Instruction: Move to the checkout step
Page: cart
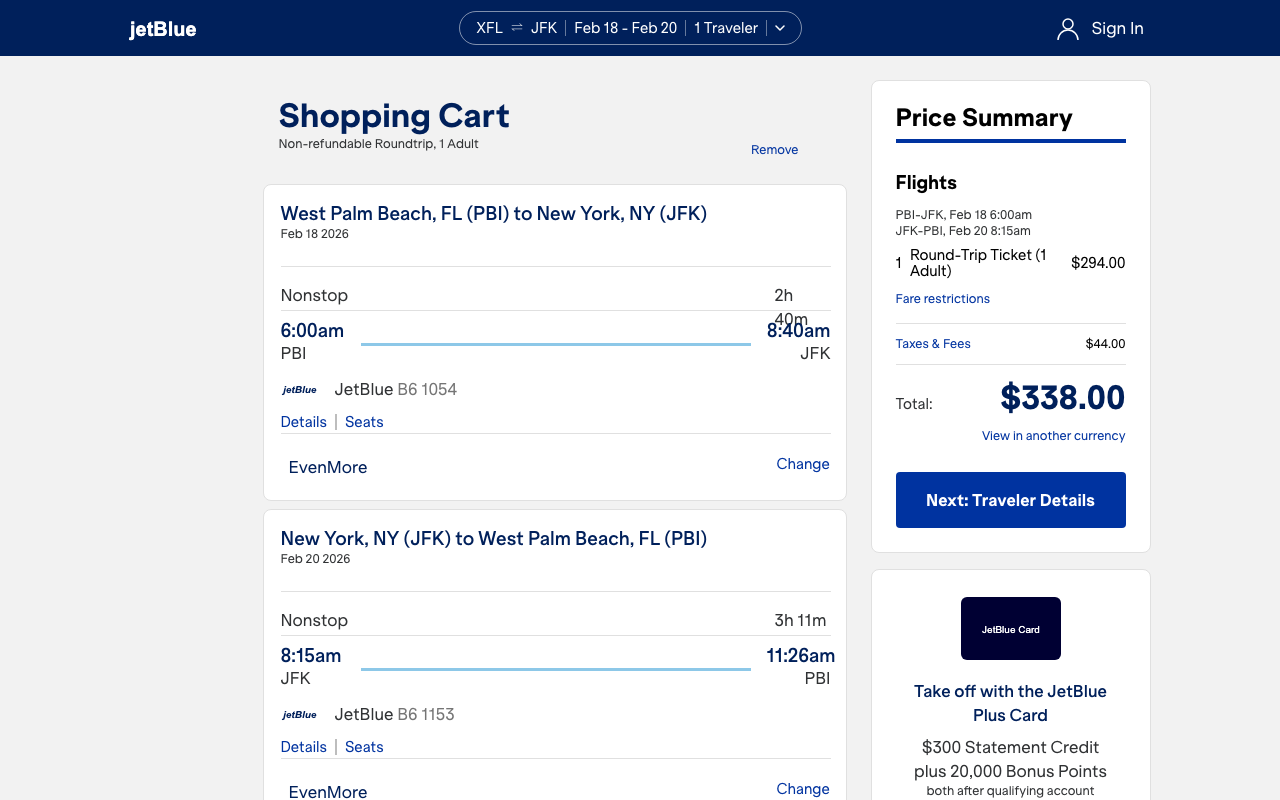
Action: click